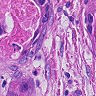
Metastatic tissue present: yes